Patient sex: M
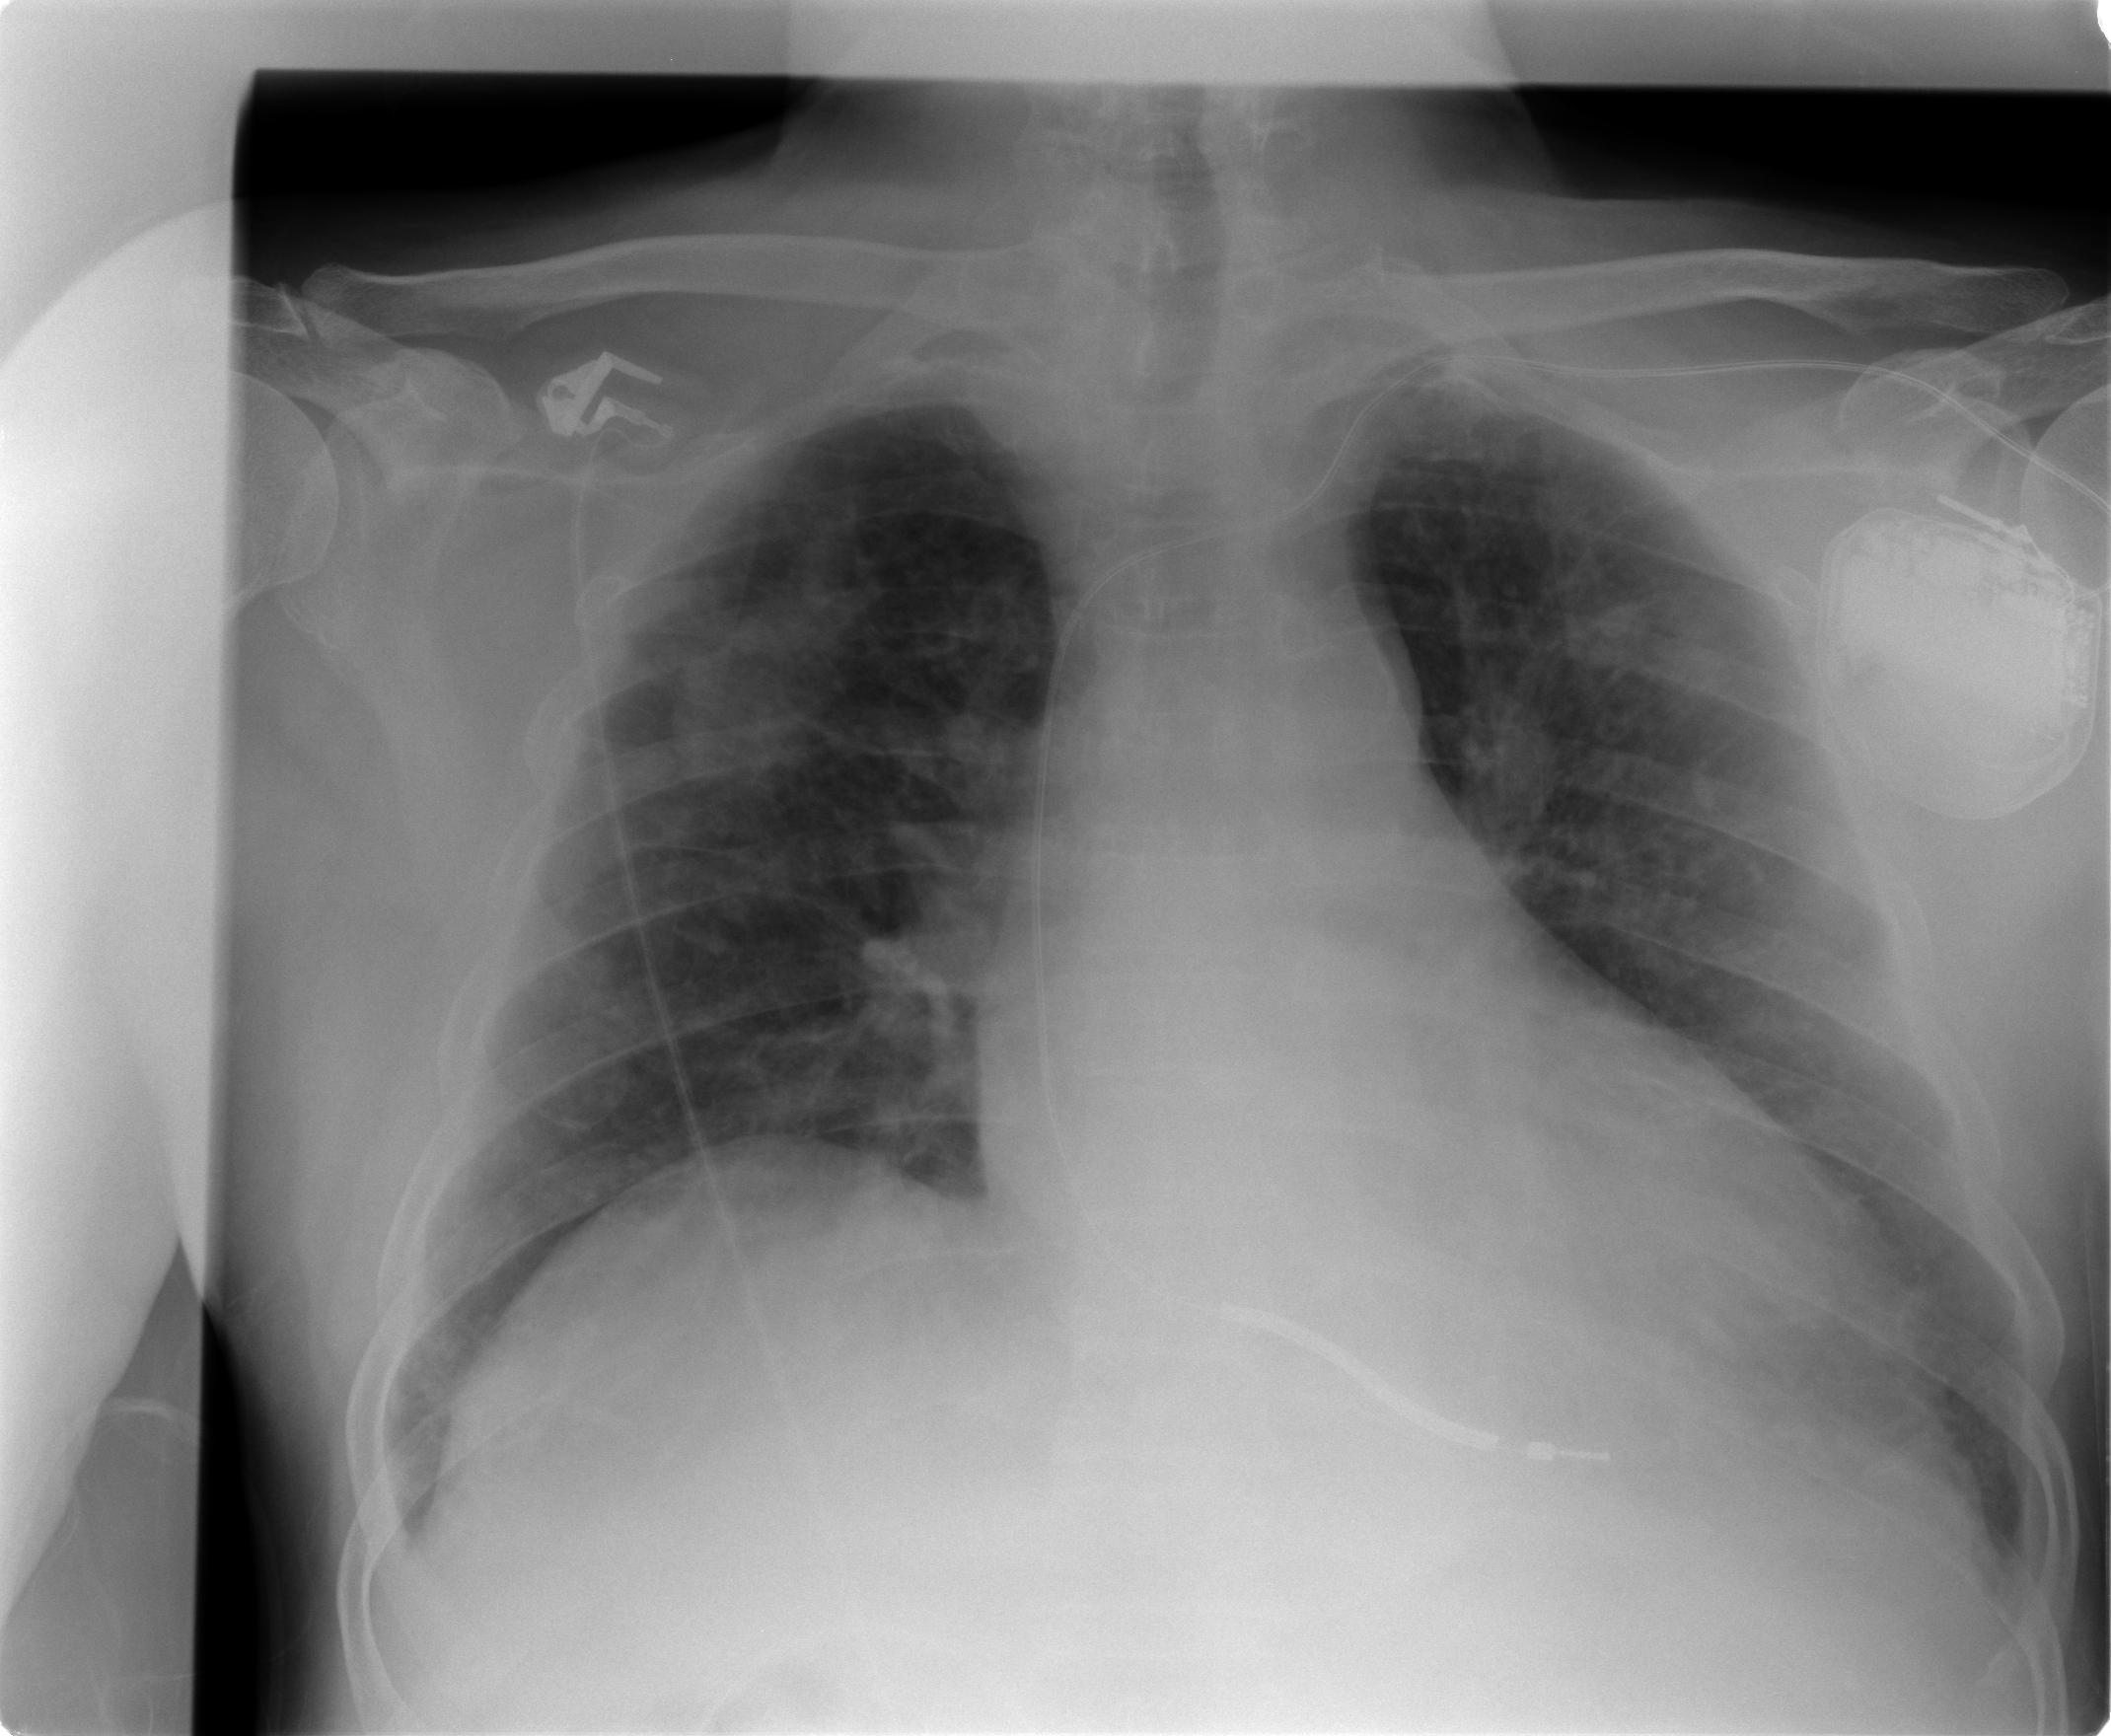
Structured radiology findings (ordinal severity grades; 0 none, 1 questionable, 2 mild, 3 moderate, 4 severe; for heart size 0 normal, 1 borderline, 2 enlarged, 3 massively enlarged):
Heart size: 2
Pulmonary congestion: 2
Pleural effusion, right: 0
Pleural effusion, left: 0
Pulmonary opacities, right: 0
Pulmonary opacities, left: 1
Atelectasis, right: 0
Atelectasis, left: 2